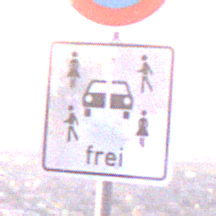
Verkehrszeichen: CarsharingfahrzeugeFrei
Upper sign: AbsolutesHalteverbot
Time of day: Dawn
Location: Outdoor (RoadRail)
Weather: Clear
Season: NotSpecified
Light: Natural